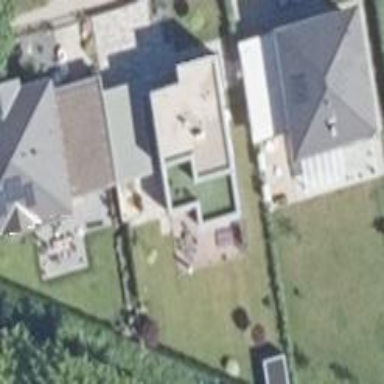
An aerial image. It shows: Detached building with flat roof.